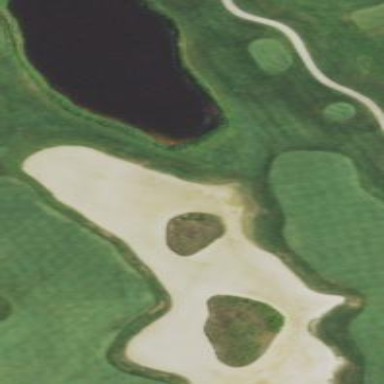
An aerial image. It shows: Sand bunker on golf course.